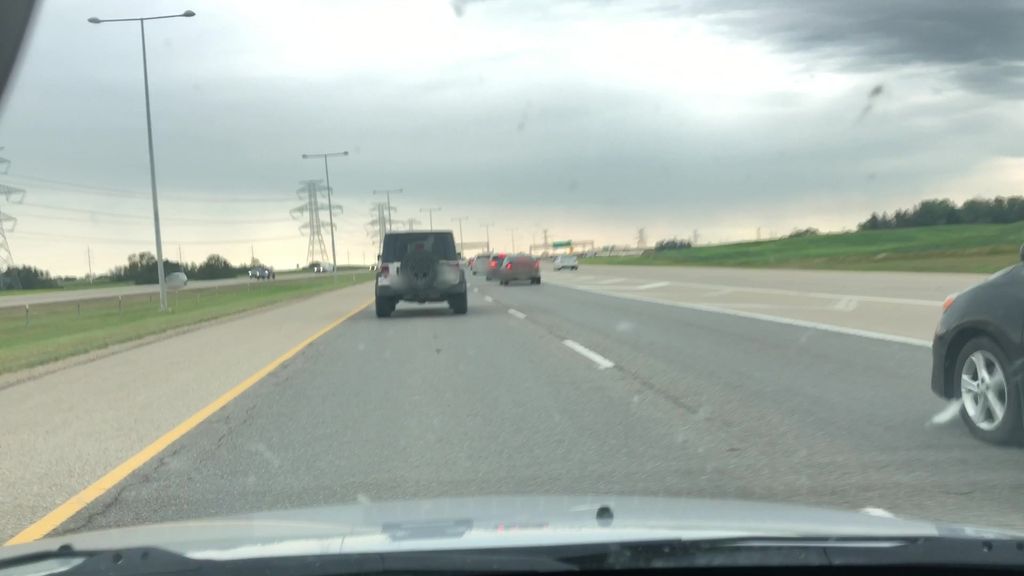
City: edmonton